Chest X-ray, PA view. Patient: 42 years old, sex F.
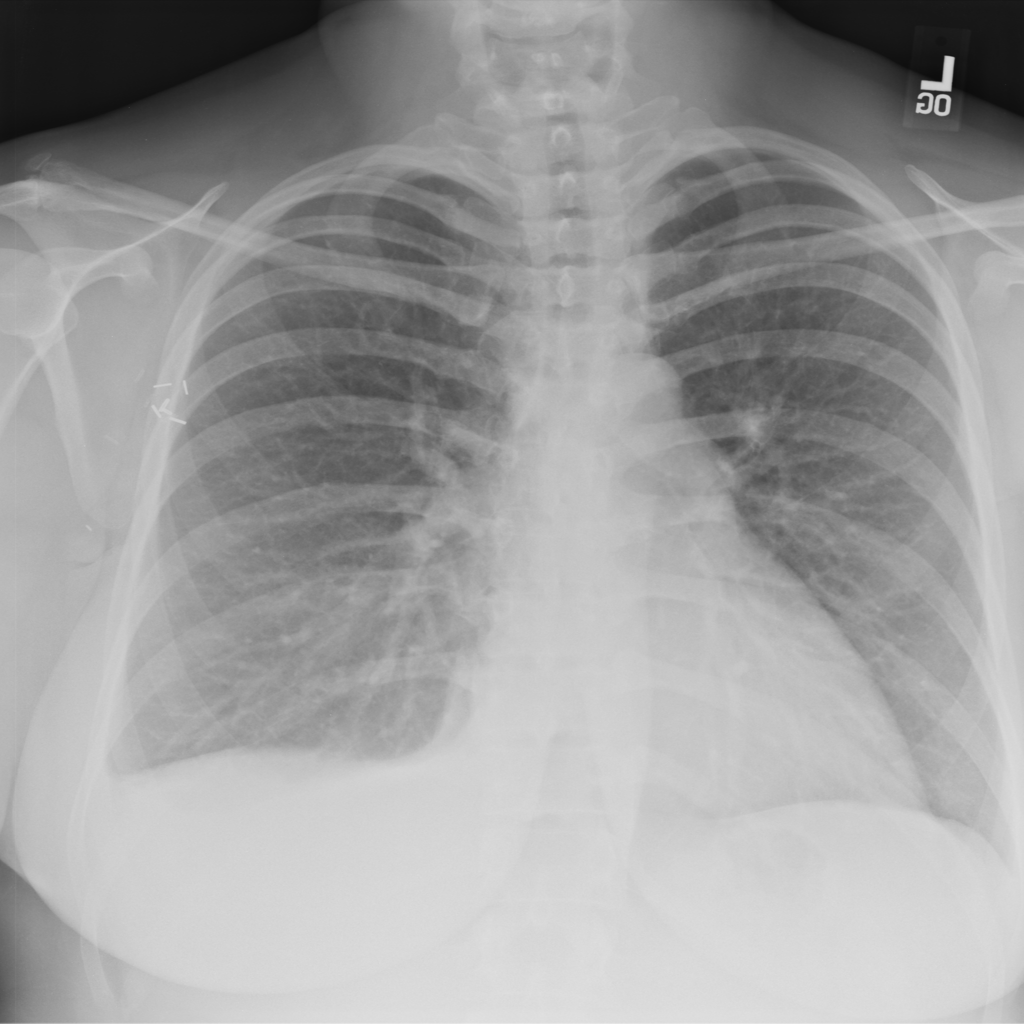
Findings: No Finding